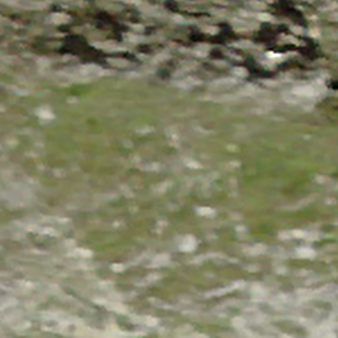
Label: other